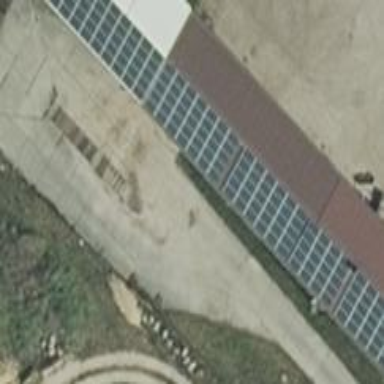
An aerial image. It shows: Building equipped with solar photovoltaic panel for generating electricity. The small installation is solar power generator.